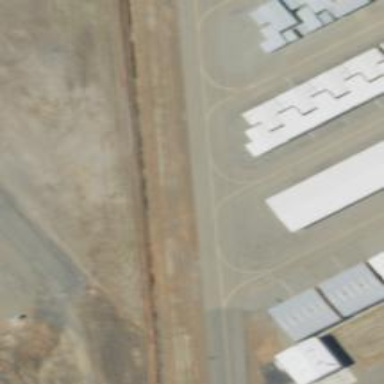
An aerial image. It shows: Image of taxiway at airport.